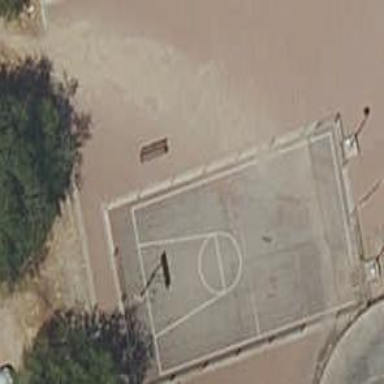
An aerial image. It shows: Basketball court located in leisure land pitch.